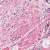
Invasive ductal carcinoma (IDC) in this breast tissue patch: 0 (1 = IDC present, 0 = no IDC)